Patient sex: M
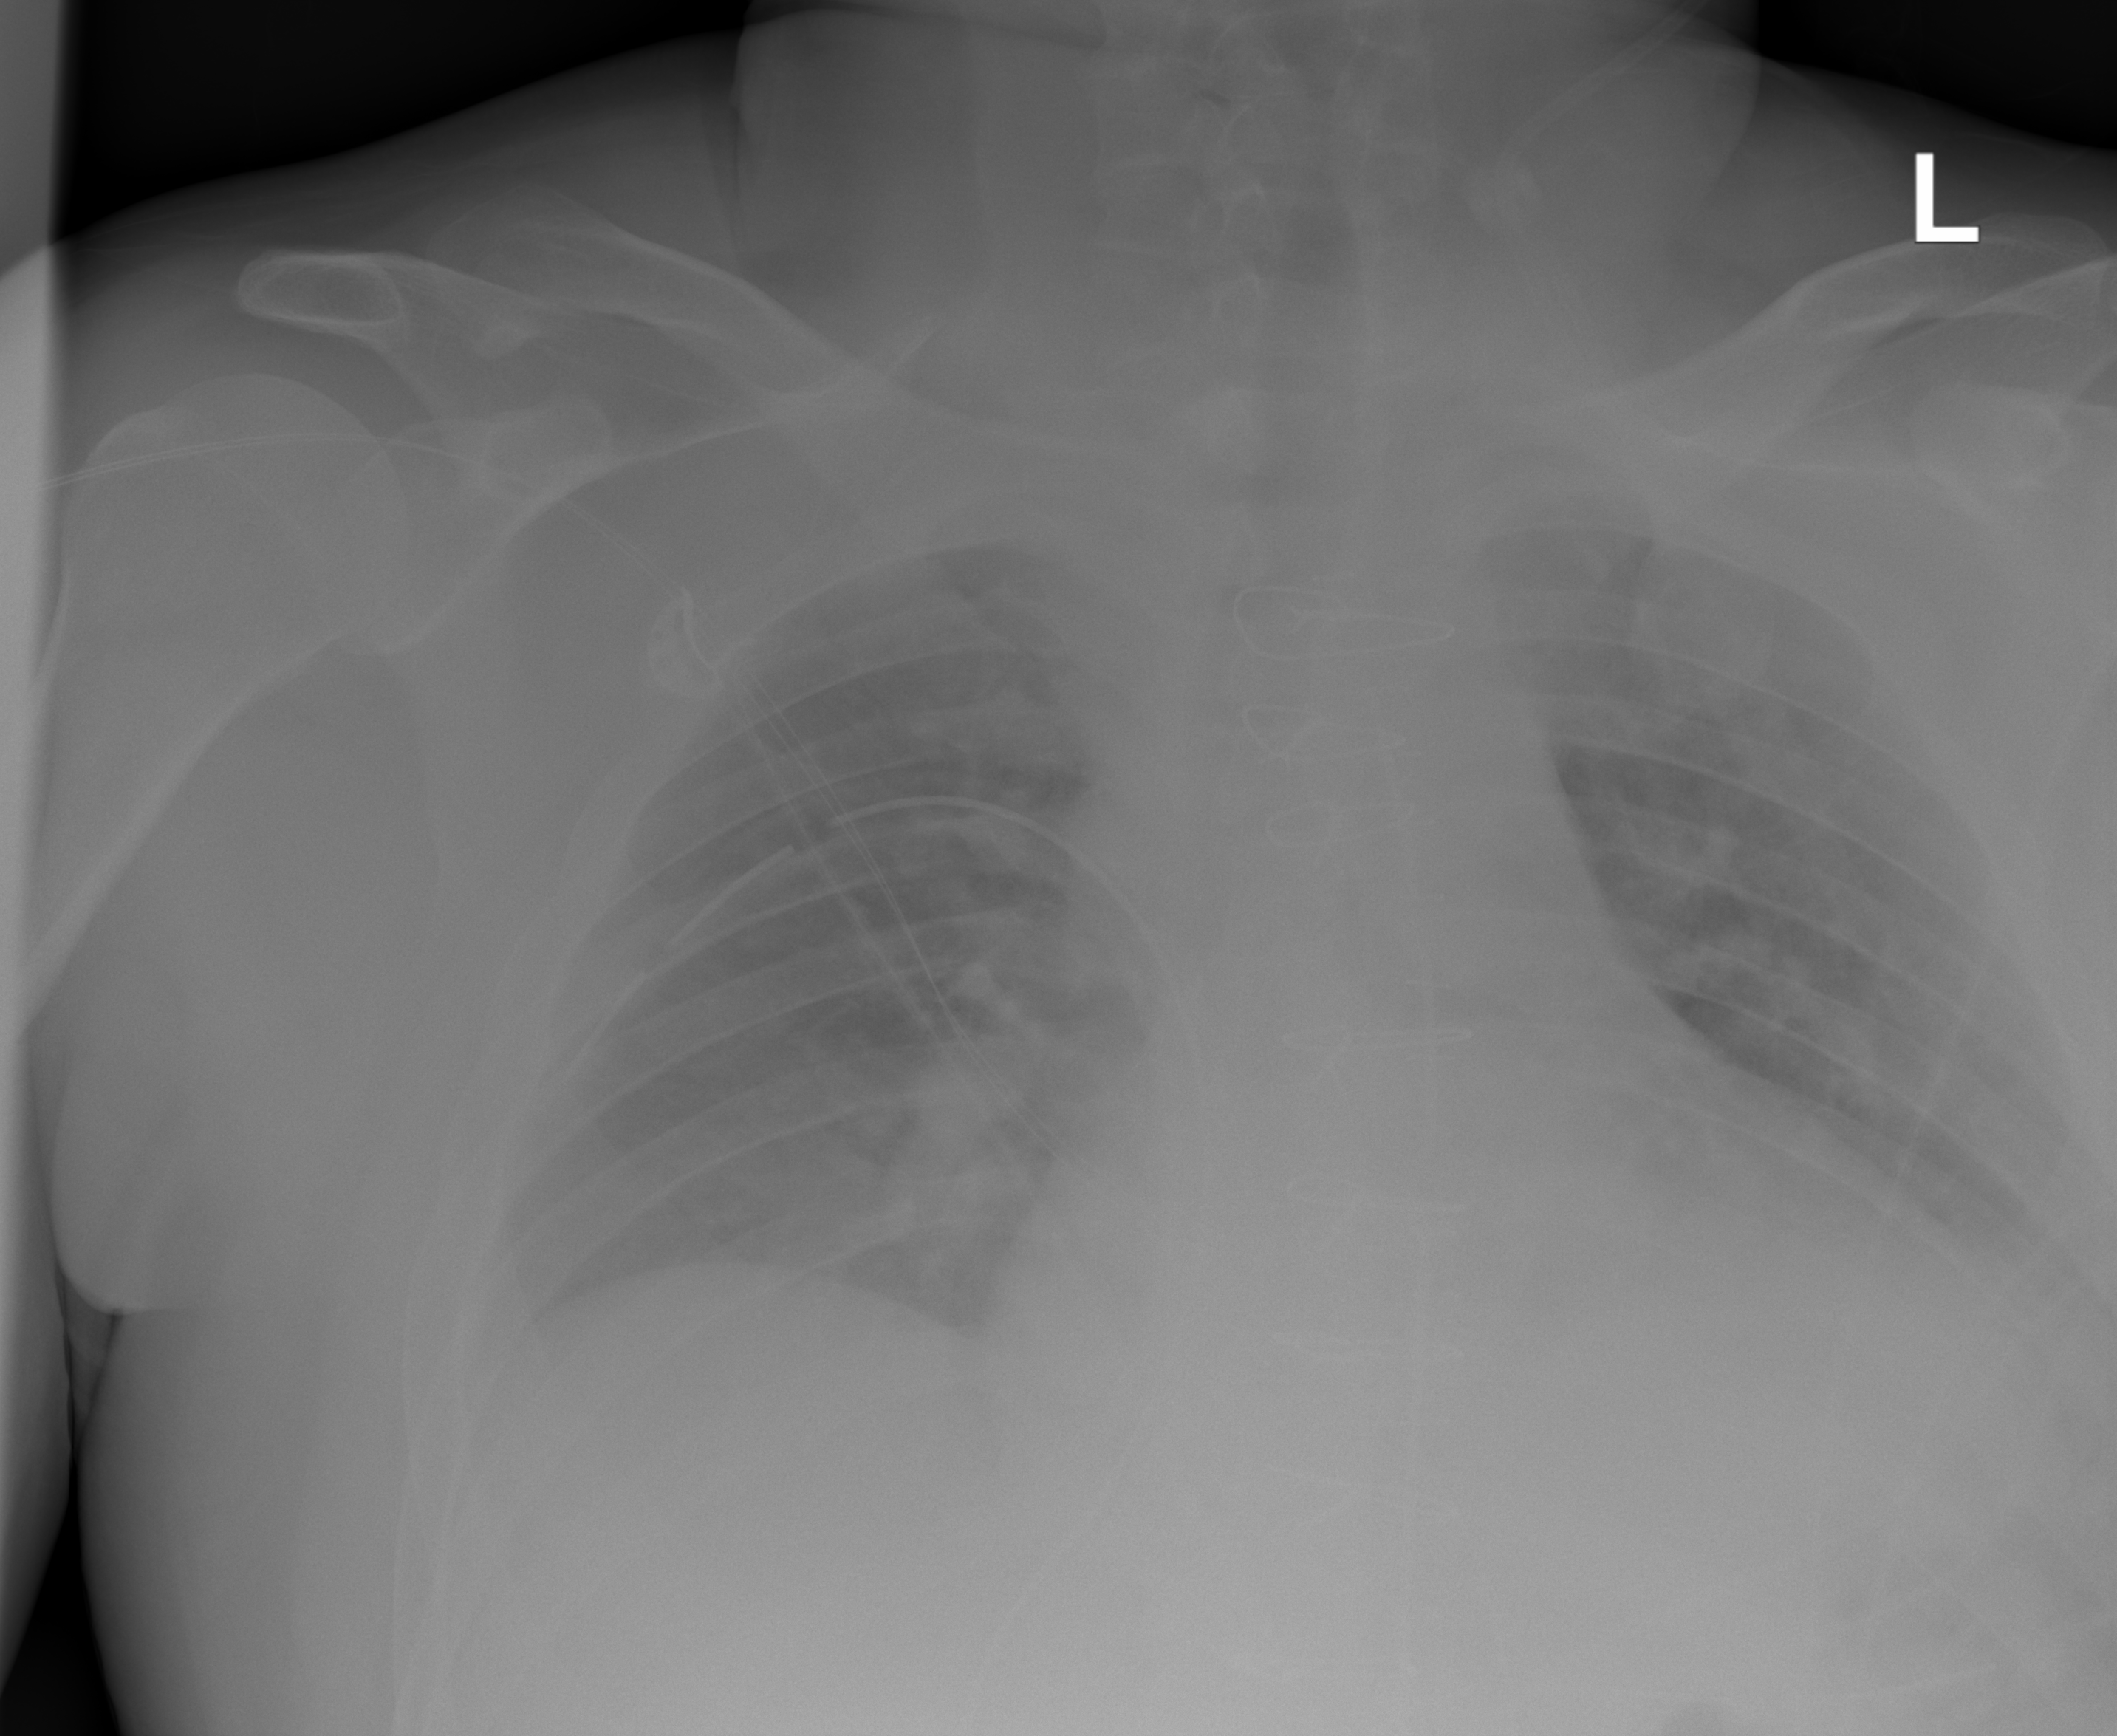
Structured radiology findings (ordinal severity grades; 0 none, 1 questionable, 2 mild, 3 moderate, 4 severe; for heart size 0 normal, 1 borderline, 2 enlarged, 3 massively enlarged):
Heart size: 2
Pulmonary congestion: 2
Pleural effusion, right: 0
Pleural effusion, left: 2
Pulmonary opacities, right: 0
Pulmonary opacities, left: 2
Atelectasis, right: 0
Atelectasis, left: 2